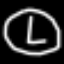
Label: clock